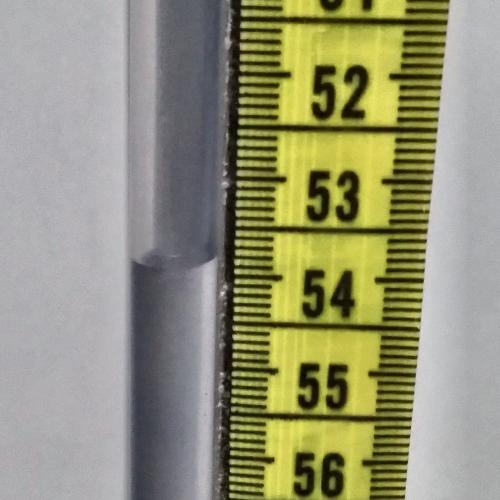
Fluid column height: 53.8 cm